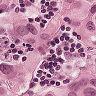
Metastatic tissue present: yes